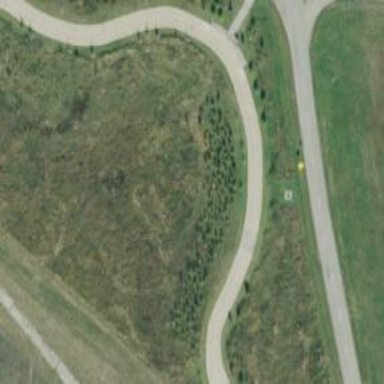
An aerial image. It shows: Service road used as golf cart path.